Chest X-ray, PA view. Patient: 30 years old, sex F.
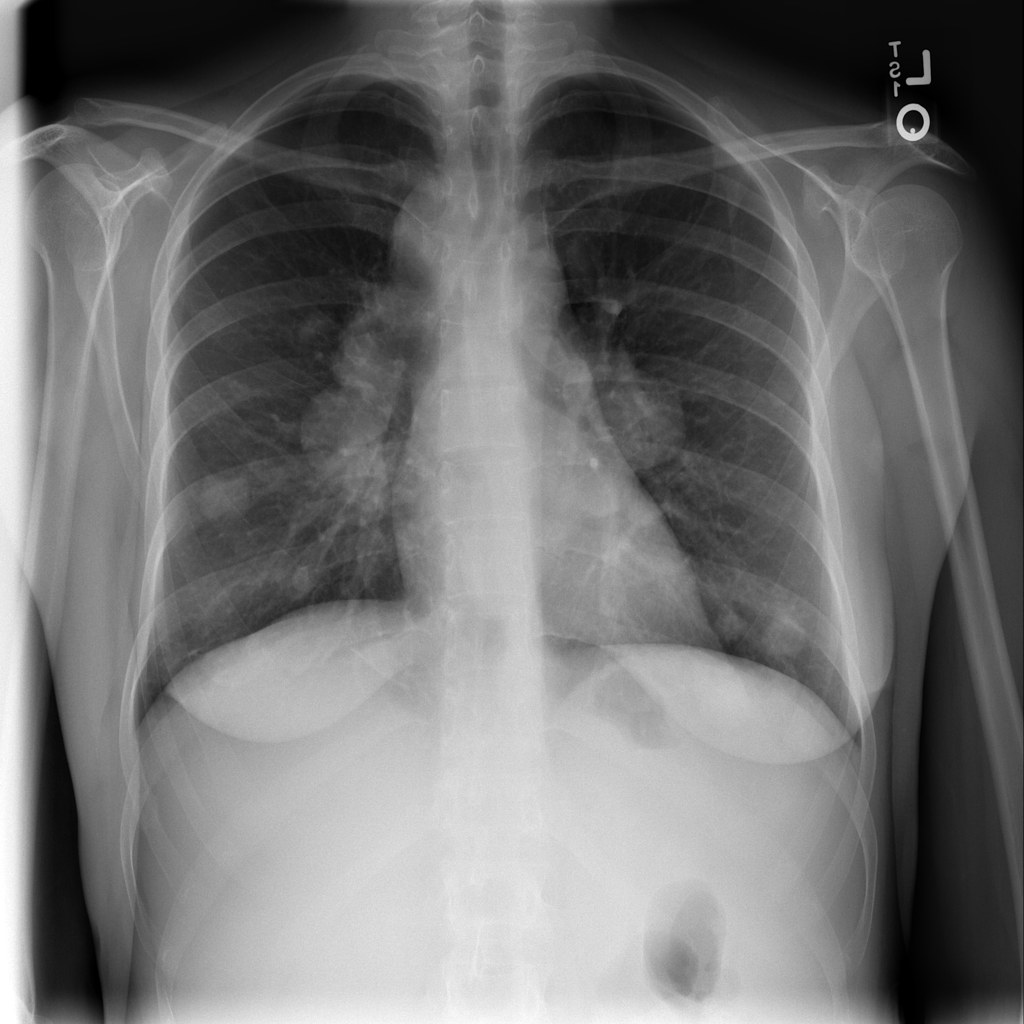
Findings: Mass